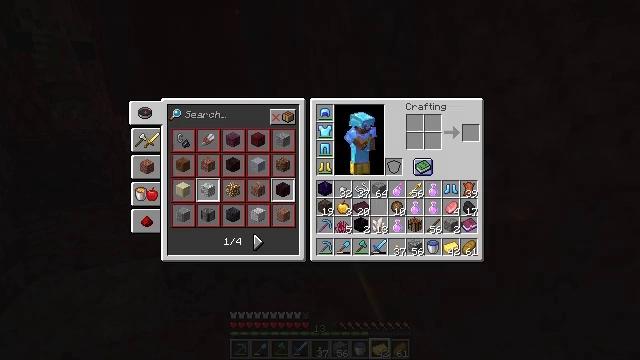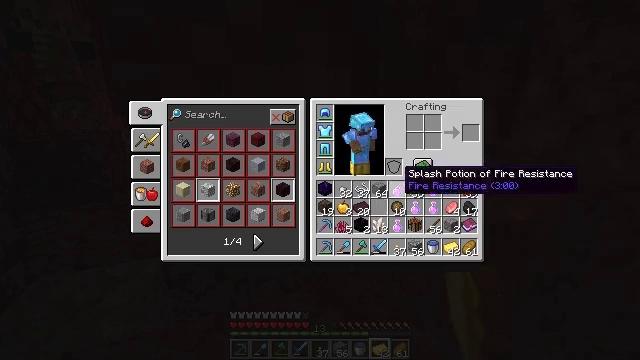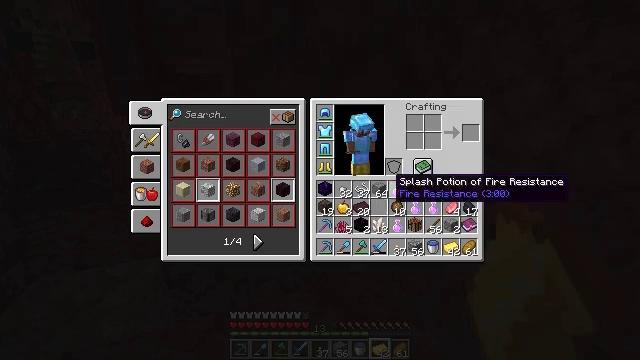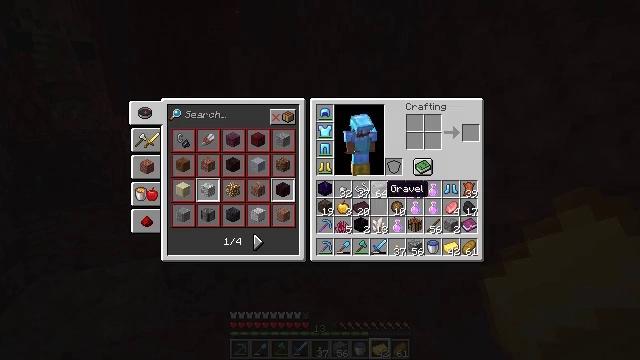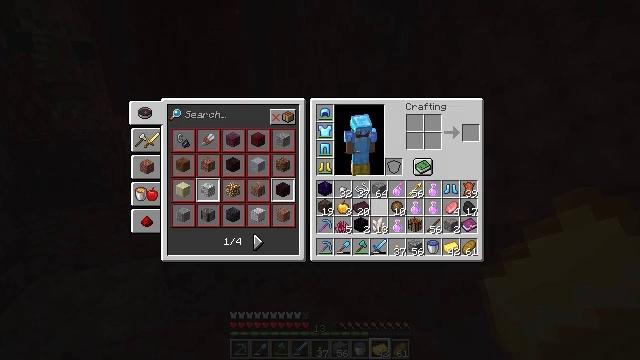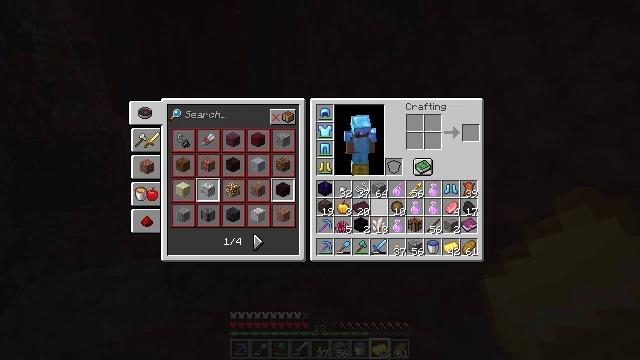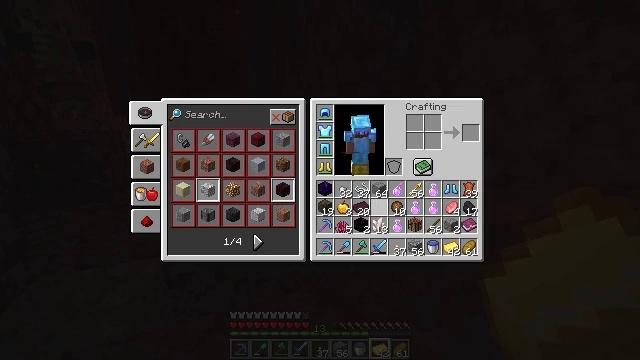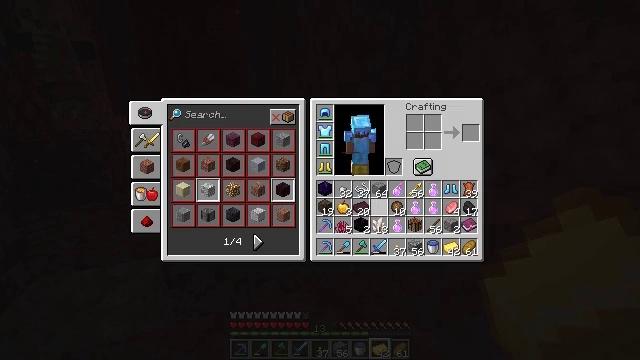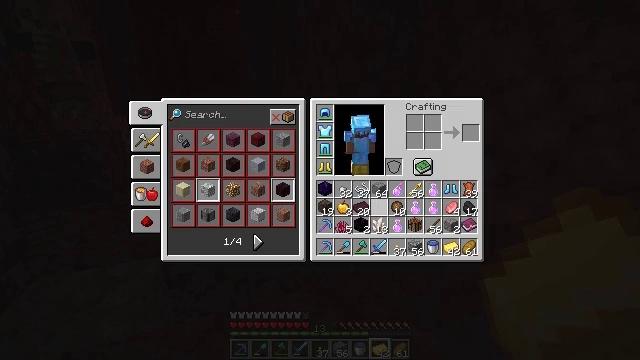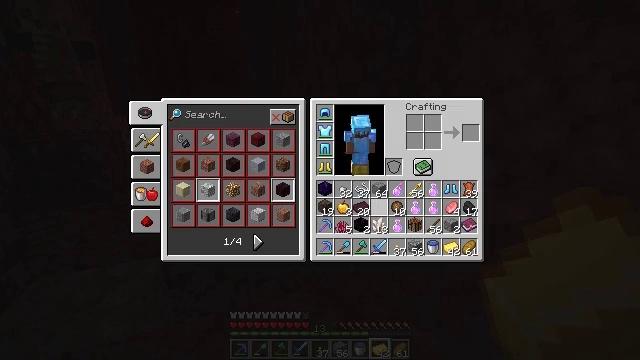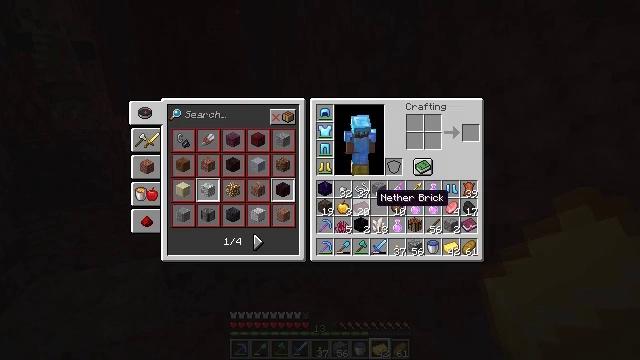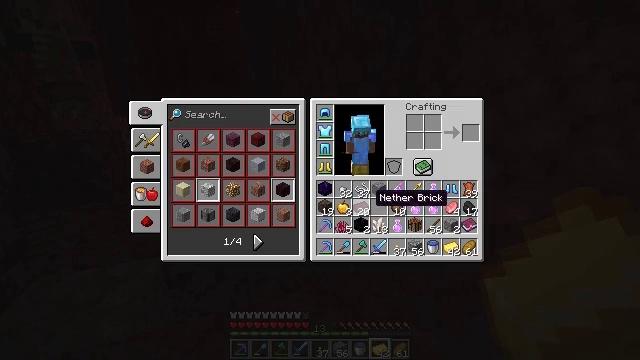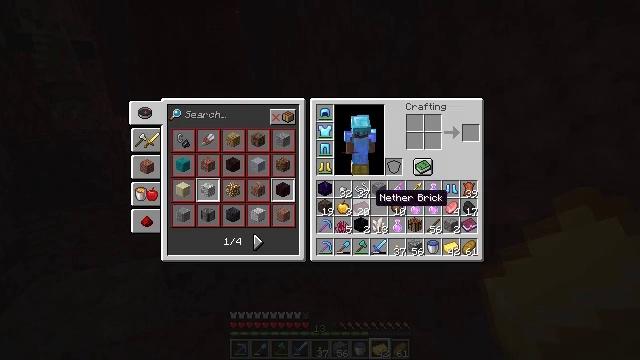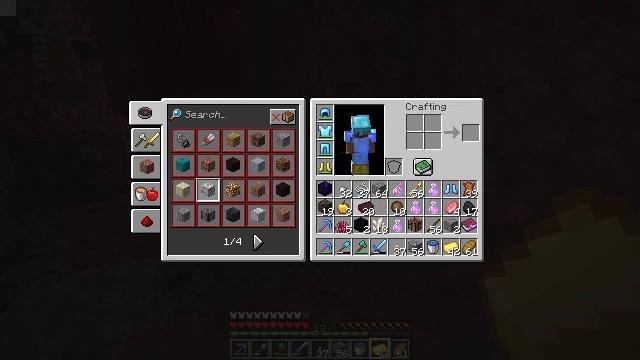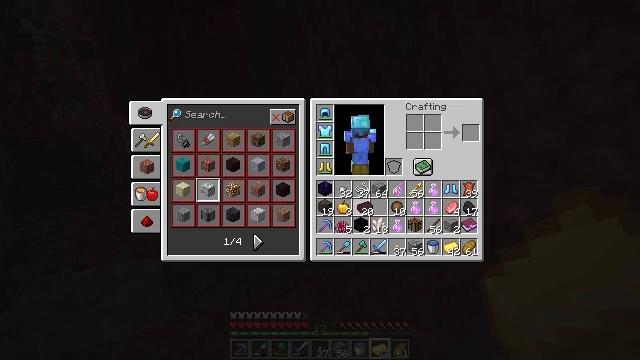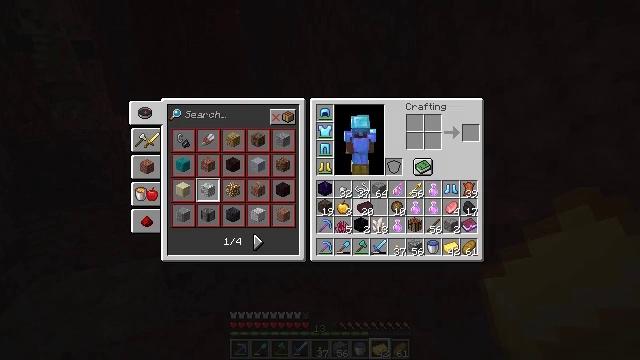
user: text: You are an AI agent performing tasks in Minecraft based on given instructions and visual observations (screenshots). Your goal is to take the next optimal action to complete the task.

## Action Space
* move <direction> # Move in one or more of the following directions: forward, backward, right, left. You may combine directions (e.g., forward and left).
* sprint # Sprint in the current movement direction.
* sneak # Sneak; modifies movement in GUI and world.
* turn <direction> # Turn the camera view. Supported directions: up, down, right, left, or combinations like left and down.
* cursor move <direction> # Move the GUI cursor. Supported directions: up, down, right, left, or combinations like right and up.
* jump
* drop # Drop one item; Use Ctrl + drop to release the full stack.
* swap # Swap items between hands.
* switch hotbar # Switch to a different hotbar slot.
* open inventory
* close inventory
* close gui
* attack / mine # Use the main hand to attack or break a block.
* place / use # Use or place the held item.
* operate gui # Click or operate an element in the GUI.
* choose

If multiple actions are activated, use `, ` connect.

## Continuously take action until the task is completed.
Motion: motion action
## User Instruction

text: Drop a gold ingot.
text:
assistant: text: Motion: cursor move left and down, open gui
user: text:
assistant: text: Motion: cursor move left and down
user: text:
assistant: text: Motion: cursor move left and down
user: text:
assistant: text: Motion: cursor move left
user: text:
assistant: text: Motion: no_op
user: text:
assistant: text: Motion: no_op
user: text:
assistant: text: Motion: no_op
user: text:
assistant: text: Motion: no_op
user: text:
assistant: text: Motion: no_op
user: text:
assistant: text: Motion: no_op
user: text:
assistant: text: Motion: no_op
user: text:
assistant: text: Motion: no_op
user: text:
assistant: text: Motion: operate gui
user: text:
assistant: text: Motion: operate gui
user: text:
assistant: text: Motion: operate gui
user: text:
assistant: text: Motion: no_op
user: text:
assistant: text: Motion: cursor move right and up
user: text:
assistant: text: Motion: cursor move right and up
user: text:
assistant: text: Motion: cursor move right and up
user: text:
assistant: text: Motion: cursor move right and up
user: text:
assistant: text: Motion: operate gui
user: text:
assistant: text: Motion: operate gui
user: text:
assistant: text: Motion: operate gui
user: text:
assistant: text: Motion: no_op
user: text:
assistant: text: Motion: close gui
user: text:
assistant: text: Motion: no_op
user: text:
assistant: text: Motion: no_op
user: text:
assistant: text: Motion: no_op
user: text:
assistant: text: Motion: no_op
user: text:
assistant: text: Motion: turn down